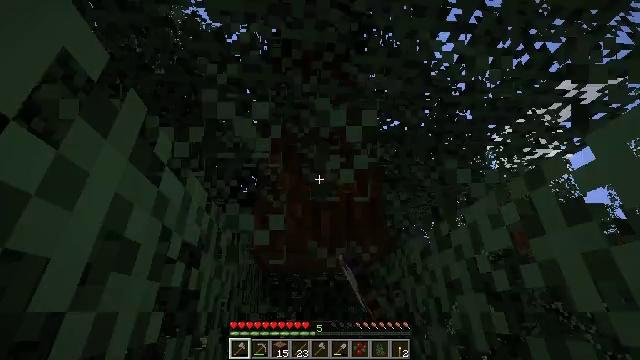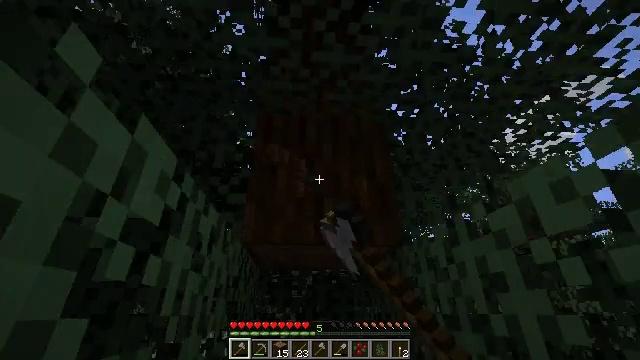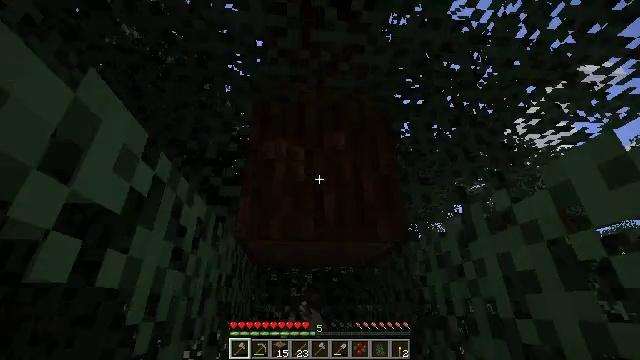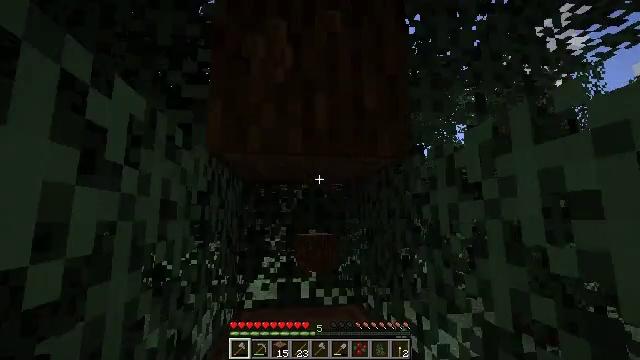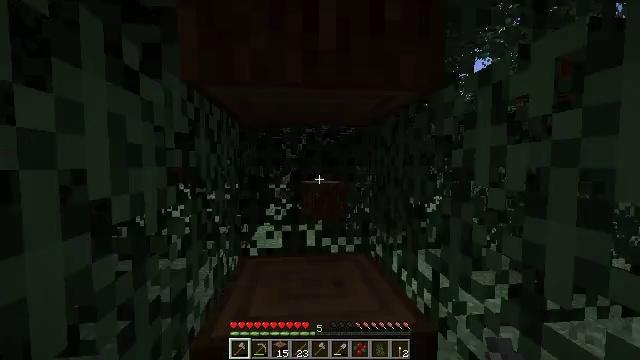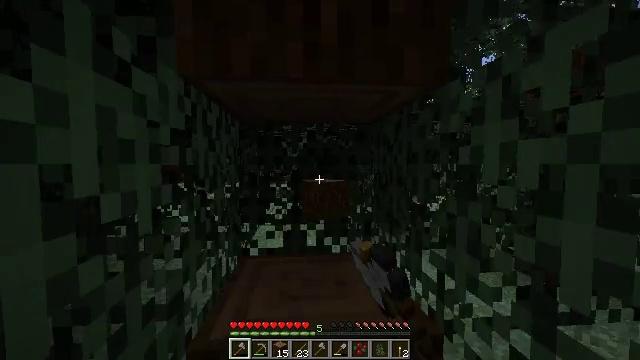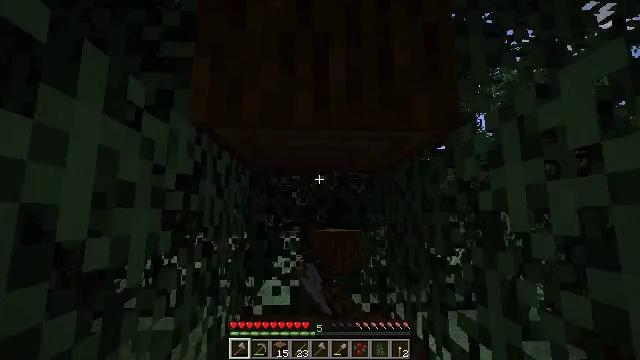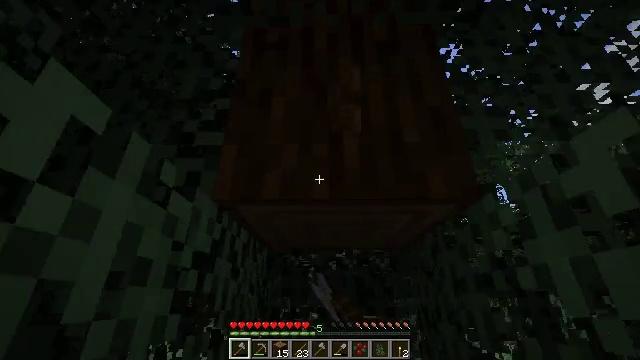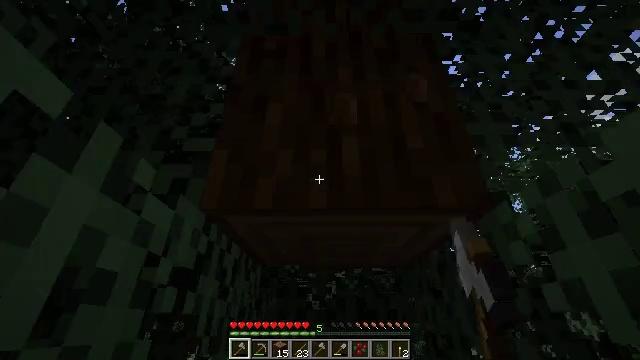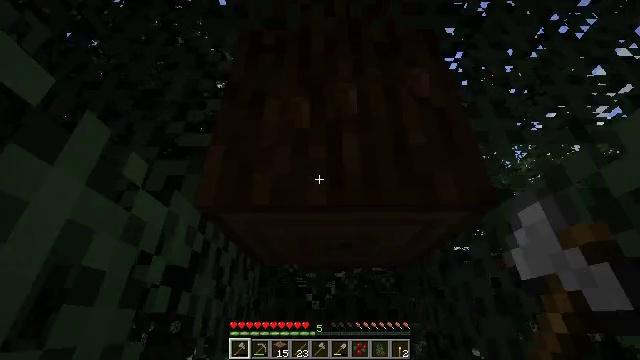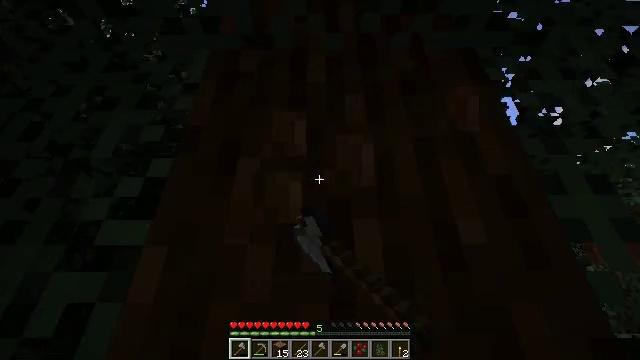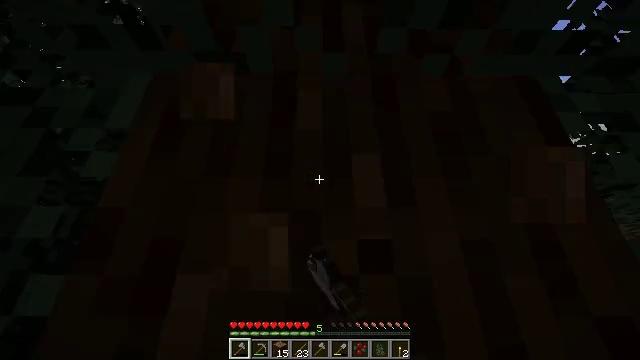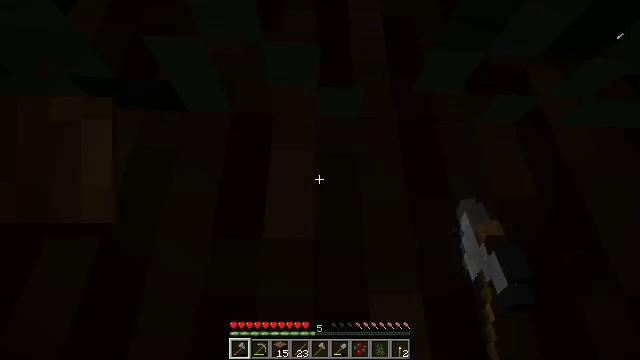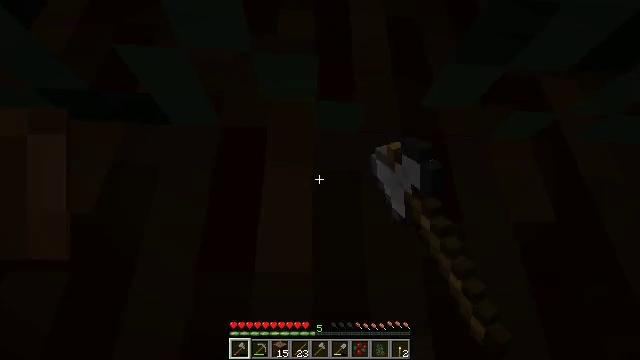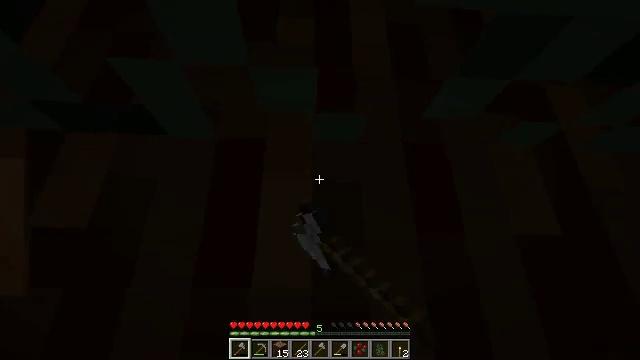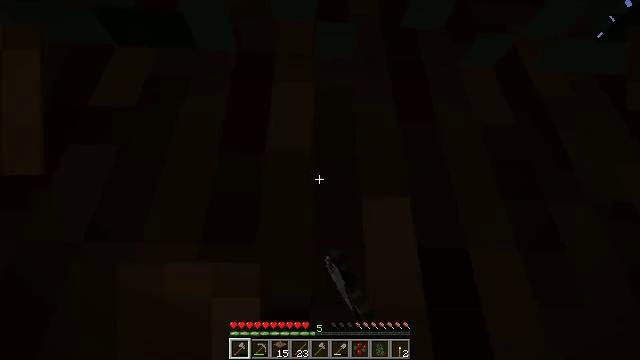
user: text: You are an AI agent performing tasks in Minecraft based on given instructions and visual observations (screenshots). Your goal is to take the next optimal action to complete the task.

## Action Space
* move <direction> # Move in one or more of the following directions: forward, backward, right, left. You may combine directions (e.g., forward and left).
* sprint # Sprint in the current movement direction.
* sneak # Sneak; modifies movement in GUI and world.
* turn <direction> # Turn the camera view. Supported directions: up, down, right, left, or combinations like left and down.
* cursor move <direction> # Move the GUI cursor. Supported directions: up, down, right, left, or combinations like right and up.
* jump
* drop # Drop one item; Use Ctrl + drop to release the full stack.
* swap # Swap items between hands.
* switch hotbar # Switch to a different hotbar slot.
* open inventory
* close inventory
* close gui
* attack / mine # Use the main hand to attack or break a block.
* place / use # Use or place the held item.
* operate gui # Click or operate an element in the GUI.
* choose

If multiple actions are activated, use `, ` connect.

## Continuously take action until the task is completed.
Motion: motion action
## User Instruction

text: Harvest the spruce log from a tree trunk.
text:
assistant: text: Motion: move forward, attack / mine
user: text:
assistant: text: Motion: move forward, attack / mine
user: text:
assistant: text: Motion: move forward, turn right and down, attack / mine
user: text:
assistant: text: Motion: turn left and down, attack / mine
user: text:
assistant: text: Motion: attack / mine
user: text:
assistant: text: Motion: turn left and up, attack / mine
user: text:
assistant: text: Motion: turn left and up, attack / mine
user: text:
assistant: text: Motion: move forward, turn up, attack / mine
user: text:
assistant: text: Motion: move forward, attack / mine, jump
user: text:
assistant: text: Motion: move forward, attack / mine, jump
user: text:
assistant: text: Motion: move forward, turn right and down, attack / mine, jump
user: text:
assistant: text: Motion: move forward, turn right and down, attack / mine, jump
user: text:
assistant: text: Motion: move forward, attack / mine, jump
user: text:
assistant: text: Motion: move forward, attack / mine
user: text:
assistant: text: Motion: turn up, attack / mine
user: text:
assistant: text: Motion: turn up, attack / mine
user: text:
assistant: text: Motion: turn up, attack / mine
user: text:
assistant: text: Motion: attack / mine
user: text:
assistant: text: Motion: attack / mine
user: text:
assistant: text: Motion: attack / mine
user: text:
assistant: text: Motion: attack / mine
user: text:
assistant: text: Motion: turn up, attack / mine
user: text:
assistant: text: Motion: turn left and up, attack / mine
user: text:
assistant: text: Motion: attack / mine
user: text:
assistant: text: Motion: attack / mine
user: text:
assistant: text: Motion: attack / mine
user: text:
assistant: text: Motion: attack / mine
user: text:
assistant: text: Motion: attack / mine
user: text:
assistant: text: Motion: turn right, attack / mine
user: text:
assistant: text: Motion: attack / mine